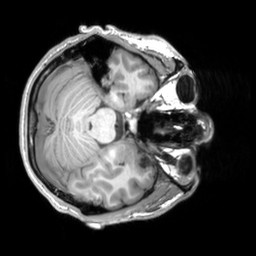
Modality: T1w
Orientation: axial
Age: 23
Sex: male
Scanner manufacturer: siemens
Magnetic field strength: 3 T
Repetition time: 2.3 s
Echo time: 0.00303 s